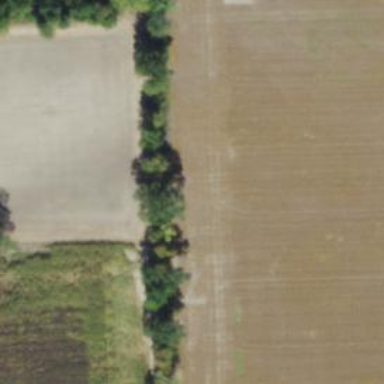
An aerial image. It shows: Row of trees in natural setting.